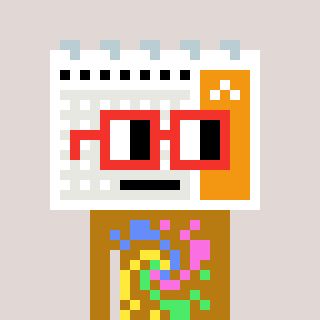
a pixel art character with square red glasses, a calendar-shaped head and a gold-colored body on a warm background